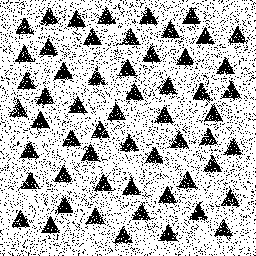
Squares: 0
Triangles: 57
Stars: 0
Total shapes: 57